Question: I would like to make a fancy looking button in CSS, where it displays a text overlay for a number on the left (see image below).
Is it possible in CSS (with or without the help of JS) to mask overlay text onto an element, similar to that of the Photoshop 'Clipping Mask'?
EDIT: As always you guys want to know I did some testing, which I did, but did not manage to position the number correctly where the button was on the page, using abosolute and relative position, so I asked here not only so that I could get help, but so that I could archive the answer in a format that can be easily found through Google. I have tried this. I want the definitive answer, so that I don't just use a way that 'works', but a way that works well.

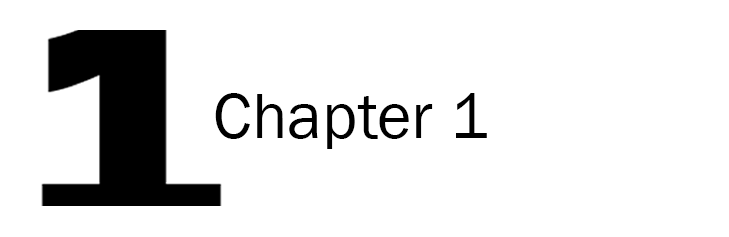
Answer: I would try something <URL>
html:
'''
<div class="number">1</div>
'''
css:
'''
.number{display: inline-block; background-color: #ccc; max-width: 50px; max-height: 50px; width: 50px; height: 50px; font-size: 80px; font-weight: bold; text-align: center; line-height: 60%; color: #000; overflow: hidden; vertical-align: middle;}
'''